Question: I'm developing an Internet Explorer toolbar and I want to place a combobox
I create on my toolbar.
'''
HWND combobox1=CreateWindow(_T("COMBOBOX"), _T("combobox"), WS_BORDER |
WS_VISIBLE | WS_CHILD | CBS_DROPDOWN, 10, 0, 200,
250, m_hWnd, (HMENU) NULL,NULL , NULL);
'''
And that works correctly, but the combobox is styled in the Windows Classic way, and I want to have it use the Windows Aero theme. I've tried this:
'''
#pragma comment(linker,""/manifestdependency:type='win32' name='Microsoft.Windows.Common-Controls' version='6.0.0.0' processorArchitecture='*' publicKeyToken='6595b64144ccf1df' language='*'"")'
'''

But nothing changes. (I tried this on a simple Win32 app and the style worked fine, but in the DLL on the toolbar the style doesn't get set)
<URL>.
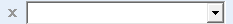
Answer: Adding a comctl32 manifest to a DLL loaded into another process doesn't impact the default activiation context that was established by the EXE.
Instead, your DLL will need to activate it's activation context when it is called. See CreateActCtx, ActivateActCtx. You will then DeactivateActCtx in each method before you return to IE and ReleaseActCtx when you shut down.
A cheap/quick way of doing this is ISOLATION_AWARE_ENABLED.
Martyn